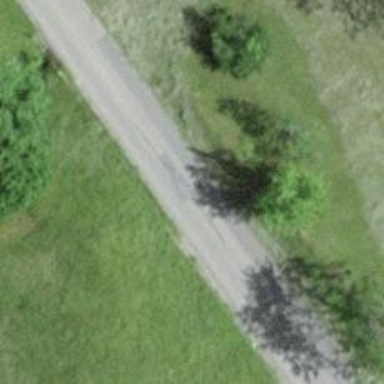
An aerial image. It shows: Unclassified road with asphalt surface.